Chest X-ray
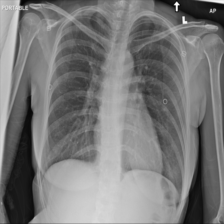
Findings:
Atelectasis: negative
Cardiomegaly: negative
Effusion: negative
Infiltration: negative
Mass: negative
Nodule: negative
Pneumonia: negative
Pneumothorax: negative
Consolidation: negative
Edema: negative
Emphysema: negative
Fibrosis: negative
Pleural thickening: negative
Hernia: negative